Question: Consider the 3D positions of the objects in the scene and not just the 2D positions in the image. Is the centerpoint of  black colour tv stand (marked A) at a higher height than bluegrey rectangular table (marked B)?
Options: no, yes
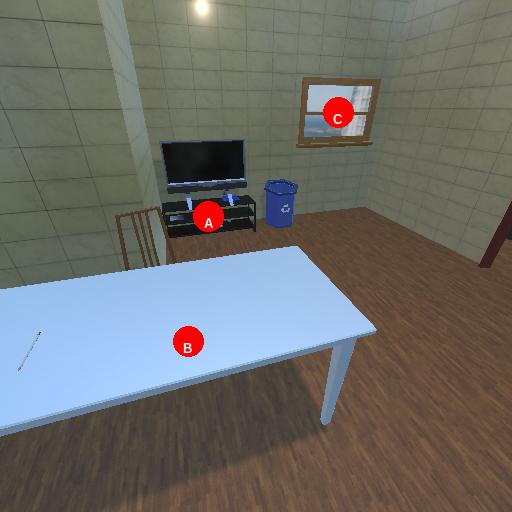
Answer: no